Question: I am using custom C# Lync 2013 client with a sever i just recently setup. I need to develop a custom Lync Client that allows audio video conference. I found a really well explained demo <URL>.
Looking in the code i found discovered that i had to run the Lync Client in UISuppressionMode to allow the new C# Client to view the videos. So i did some searches and found it was a key in the registry that had to be edited/created. And so i did as i found in <URL>. I started Lync and added the registry entry at the good place for Lync 2013.

After, it needed to be closed and restarted.
But the Client UI started, like i had not changed a thing. I have been working on this for hours without any fixes. I will post it on the Lync's forum too, wishing for the best.
From MSDN :
> You can set the Lync 2013 suppression mode when you install the Lync client. At the command prompt, start the Lync installation .exe with a command-line argument in the following table.
I tried using the Office install for Lync online with that command, and the arguments isn't valid.
'''
Setup.exe /FullUisuppression
'''
I downloaded Lync Basic client from the Windows Download center. Didn't work either.
'''
lyncentry.exe /FullUisuppression
'''
I changed the Lync Client version to 2010 and the UiSuppresionMode works perfecly fine, but the demo i found uses the 2013 sdk. It can't find the LyncClient even if its running. I found another demo which uses the 2010 sdk and works fine. The documenting of 2010 is not really complete, or it might be almost the same as the 2013 sdk. I will look forward into the 2010 version but i would prefer the 2013 to be working.
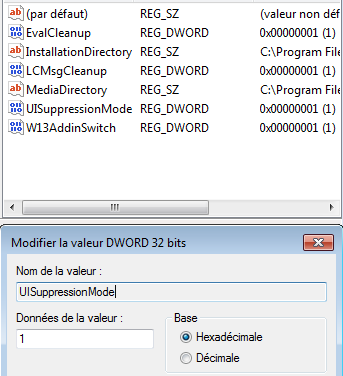
Answer: Lync 2013 reads the setting for UISuppressionMode from a different registry key than Lync 2010. Since it works with 2010, but not 2013, I assume you use the wrong key. Try '[HKEY_CURRENT_USER]\Software\Microsoft\Office\15.0\Lync\UISuppressionMode'.
See also: <URL>